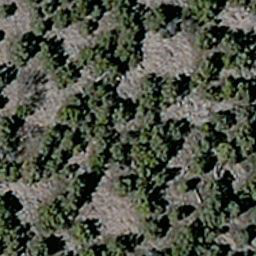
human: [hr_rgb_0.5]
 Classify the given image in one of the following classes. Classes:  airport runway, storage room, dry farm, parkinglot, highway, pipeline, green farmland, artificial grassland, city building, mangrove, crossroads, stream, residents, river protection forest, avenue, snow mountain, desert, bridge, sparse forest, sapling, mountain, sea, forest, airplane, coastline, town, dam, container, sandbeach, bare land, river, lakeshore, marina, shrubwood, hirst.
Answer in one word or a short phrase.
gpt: sparse forest